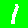
Digit: 1